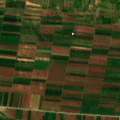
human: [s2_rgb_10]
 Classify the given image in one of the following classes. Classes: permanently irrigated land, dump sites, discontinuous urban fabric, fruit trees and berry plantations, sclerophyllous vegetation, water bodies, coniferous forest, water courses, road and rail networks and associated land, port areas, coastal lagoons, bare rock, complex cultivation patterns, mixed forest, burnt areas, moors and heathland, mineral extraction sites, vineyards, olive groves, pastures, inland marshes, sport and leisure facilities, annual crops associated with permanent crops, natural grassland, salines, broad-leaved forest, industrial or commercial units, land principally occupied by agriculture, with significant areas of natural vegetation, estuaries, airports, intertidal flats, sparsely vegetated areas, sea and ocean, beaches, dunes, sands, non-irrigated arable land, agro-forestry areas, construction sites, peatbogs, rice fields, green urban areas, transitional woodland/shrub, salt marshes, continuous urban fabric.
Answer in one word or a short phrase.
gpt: non-irrigated arable land, complex cultivation patterns